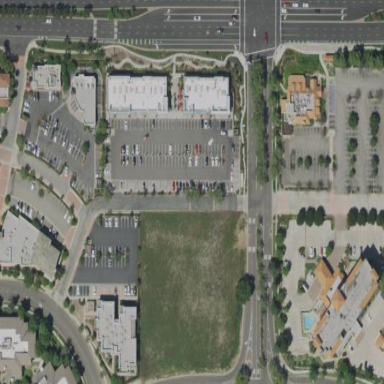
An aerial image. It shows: Retail area.